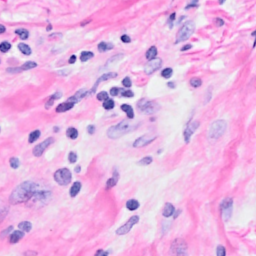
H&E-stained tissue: Breast